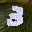
Label: 3